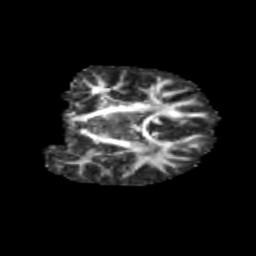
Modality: FA
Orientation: coronal
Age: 11
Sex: female
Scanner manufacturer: siemens
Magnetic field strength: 3 T
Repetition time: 3.8 s
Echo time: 0.07 s